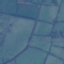
Land use / land cover: Pasture